Interaction volume radius: 10 \u00c5
Interaction volume height: 20 \u00c5
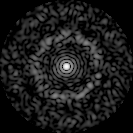
Disorder parameter: 0.8425